Question: I want to put several rectangle i a row. But because I'm new to Android and specially to 'Bitmap, Canvas' and so on, I need some help.

'''
Paint paint = new Paint();
paint.setColor(Color.parseColor("#CD5C5C"));
Bitmap bg = Bitmap.createBitmap(480, 800, Bitmap.Config.ARGB_8888);
Canvas canvas = new Canvas(bg);
canvas.drawRect(50, 80, 200, 200, paint);
RelativeLayout ll = (RelativeLayout) findViewById(R.id.rect);
ImageView iV = new ImageView(this);
iV.setImageBitmap(bg);
ll.addView(iV);
'''
But now I dont know how to create more rectangles with different colors in a row.
I'm really new and sorry for that maybe stupid question but I need help for it.
Can anybody guide me how to do this in the best way?
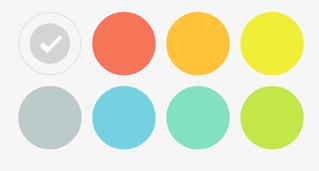
Answer: The key here are these lines:
'''
paint.setColor(Color.parseColor("#CD5C5C"));
canvas.drawRect(50, 80, 200, 200, paint);
'''
They set the colour and draw a rectangle. You can now repeat these lines to get 2 rectangles:
'''
paint.setColor(Color.parseColor("#CD5C5C"));
canvas.drawRect(50, 80, 200, 200, paint);
paint.setColor(Color.parseColor("#DDDDDD"));
canvas.drawRect(210, 80, 360, 200, paint);
'''
Note that I have changed the colour and co-ordinates a little bit. You could continue doing this several times to get all of your rectangles drawn.
Better still use a variable for the x and y coordinates, and use a loop:
'''
int left = 50; // initial start position of rectangles (50 pixels from left)
int top = 50; // 50 pixels from the top
int width = 150;
int height = 150;
for (int row = 0; row < 2; row++) { // draw 2 rows
for(int col = 0; col < 4; col++) { // draw 4 columns
paint.setColor(Color.parseColor("#CD5C5C"));
canvas.drawRect(left, top, left+width, top+height, paint);
left = (left + width + 10); // set new left co-ordinate + 10 pixel gap
// Do other things here
// i.e. change colour
}
top = top + height + 10; // move to new row by changing the top co-ordinate
}
'''
Hope that helps.